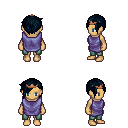
a pixel art fantasy rpg character, female body template, human, tanned skin, chain tabard jacket, teal pants, raven pixie cut hairstyle, bronze tiara, four views (front, back, left, right), 2x2 character sprite sheet, small pixel art, hard edges, no anti-aliasing